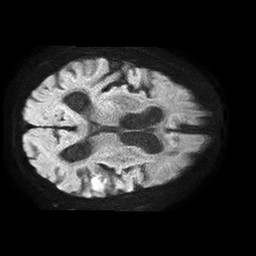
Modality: TRACE
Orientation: axial
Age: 88
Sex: male
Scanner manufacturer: philips
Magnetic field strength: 1.5 T
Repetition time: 4.6 s
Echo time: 0.08631 s